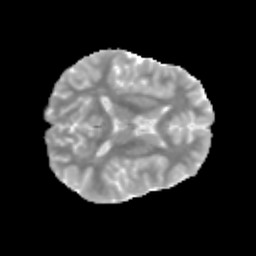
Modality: MD
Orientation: axial
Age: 11
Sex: male
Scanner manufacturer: siemens
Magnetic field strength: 3 T
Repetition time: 3.8 s
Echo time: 0.07 s